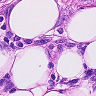
Metastatic tissue present: yes